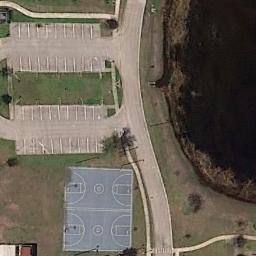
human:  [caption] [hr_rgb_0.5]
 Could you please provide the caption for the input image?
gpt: Two basketball courts next to a lake and two parking lots beside .

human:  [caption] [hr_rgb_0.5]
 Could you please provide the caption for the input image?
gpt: The basketball courts on the bare lawn is next to the road,With the parking lots and lake nearby .

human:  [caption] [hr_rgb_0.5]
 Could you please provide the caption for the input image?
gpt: There are two blue basketball courts on the lower left .

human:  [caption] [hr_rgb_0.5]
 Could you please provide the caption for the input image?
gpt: There are two basketball courts next to two parking lots with a road pass by .

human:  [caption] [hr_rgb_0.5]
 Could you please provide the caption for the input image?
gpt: Two parking lots are next to two basketball courts .